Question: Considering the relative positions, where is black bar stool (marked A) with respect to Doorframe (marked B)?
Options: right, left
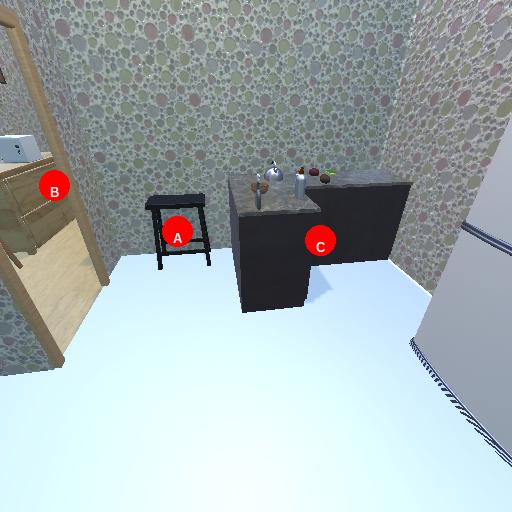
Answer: right